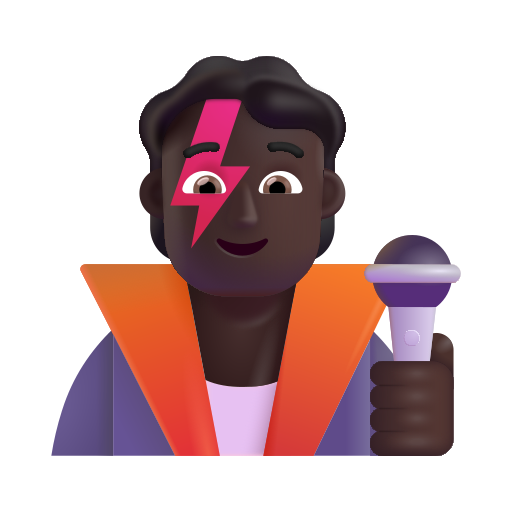
singer color dark